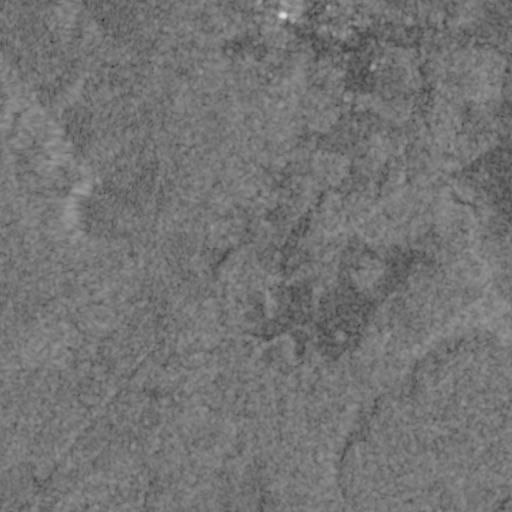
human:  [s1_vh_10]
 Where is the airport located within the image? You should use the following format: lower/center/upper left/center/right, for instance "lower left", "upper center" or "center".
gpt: The airport is located in the upper right of the image.
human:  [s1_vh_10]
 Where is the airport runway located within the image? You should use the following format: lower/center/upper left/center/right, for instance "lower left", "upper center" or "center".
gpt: The airport runway is located in the upper right of the image.
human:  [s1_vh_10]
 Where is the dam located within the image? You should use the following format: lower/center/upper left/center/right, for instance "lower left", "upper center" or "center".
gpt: The dam is located in the center right of the image.
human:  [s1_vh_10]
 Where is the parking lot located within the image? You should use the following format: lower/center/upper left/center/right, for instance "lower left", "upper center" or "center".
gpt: The parking lot is located in the upper right of the image.
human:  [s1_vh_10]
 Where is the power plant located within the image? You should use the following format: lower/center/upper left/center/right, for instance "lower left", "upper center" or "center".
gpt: There is no power plant in the image.

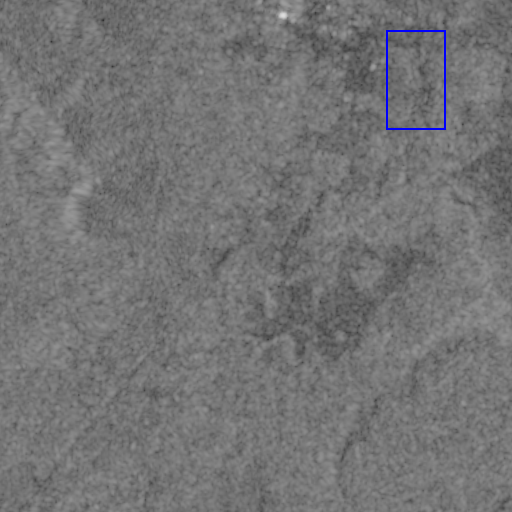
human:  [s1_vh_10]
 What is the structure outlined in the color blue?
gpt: The structure outlined in blue is a park.
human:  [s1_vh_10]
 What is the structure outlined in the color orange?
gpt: There is no orange outline.